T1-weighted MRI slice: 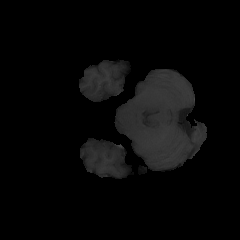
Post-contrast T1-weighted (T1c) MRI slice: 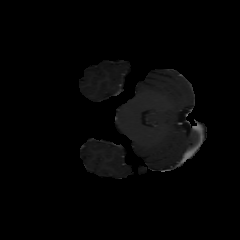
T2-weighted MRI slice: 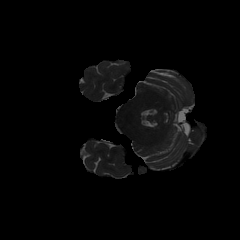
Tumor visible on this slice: no